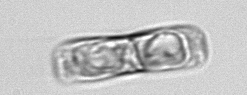
Label: pennate_morphotype1